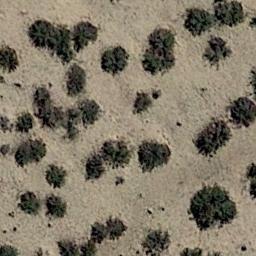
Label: chaparral